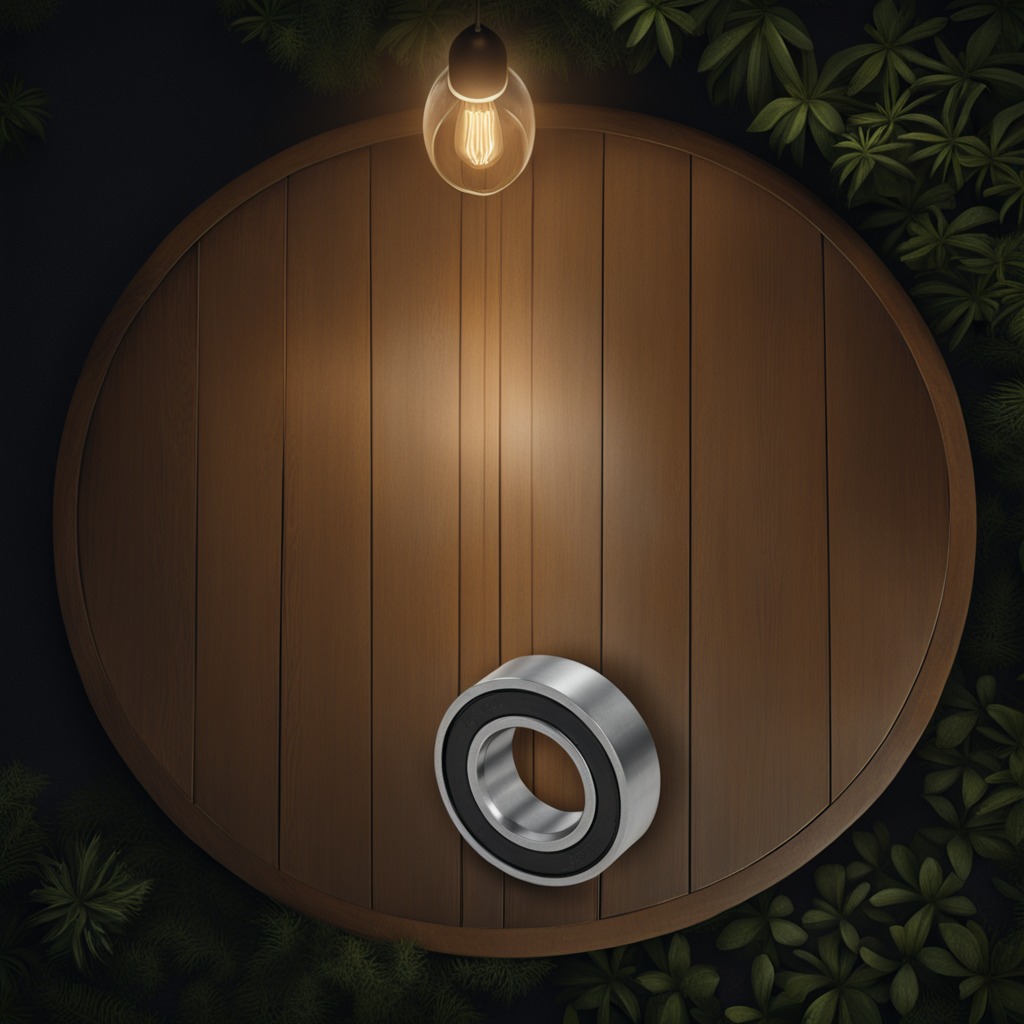
A metal ball bearing is lying on a wooden table inside a jungle field workshop tent at night.